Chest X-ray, PA view. Patient: 27 years old, sex F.
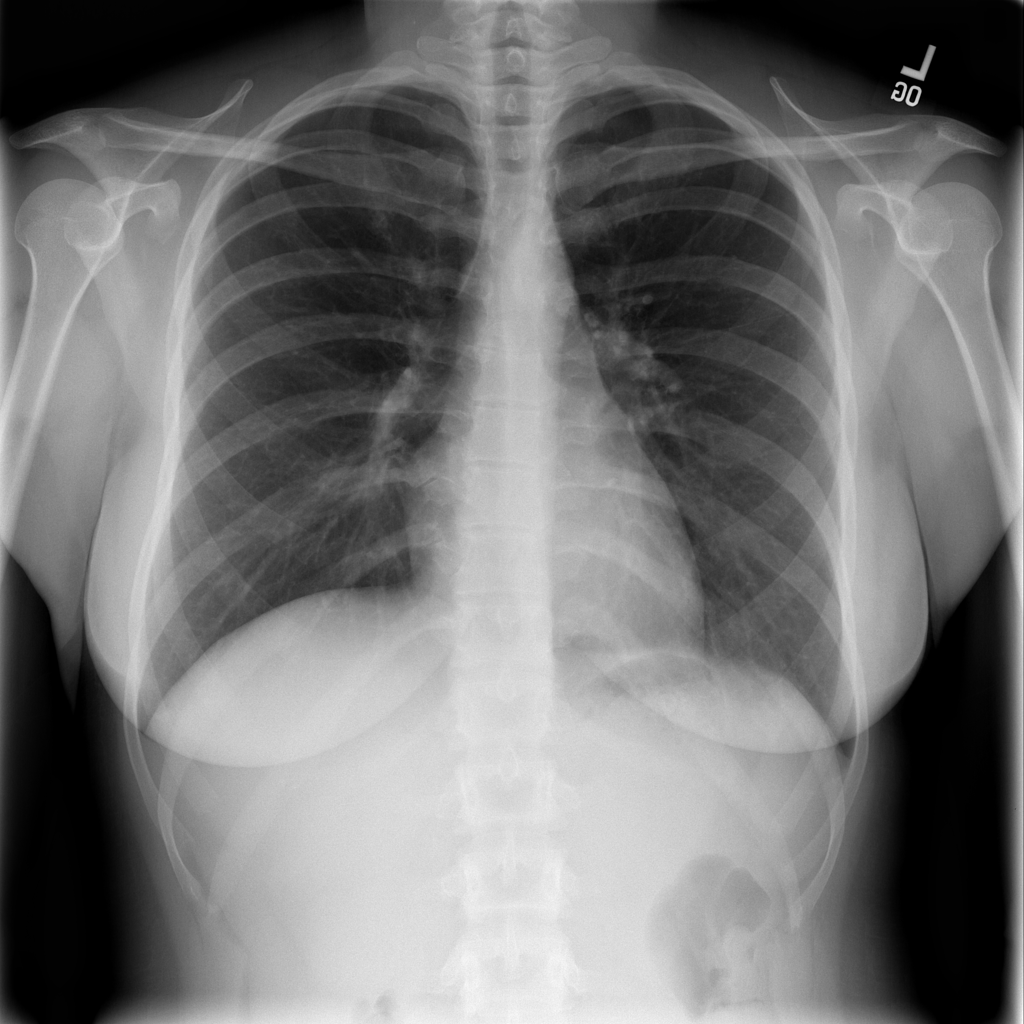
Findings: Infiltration